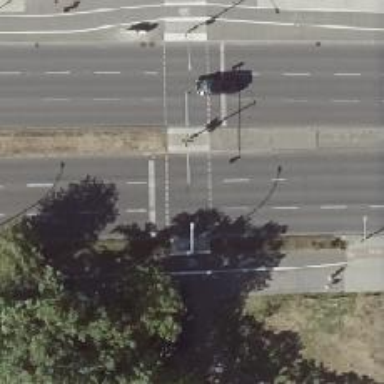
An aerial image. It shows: Crossing with traffic signals.